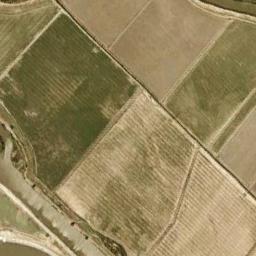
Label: rectangular_farmland